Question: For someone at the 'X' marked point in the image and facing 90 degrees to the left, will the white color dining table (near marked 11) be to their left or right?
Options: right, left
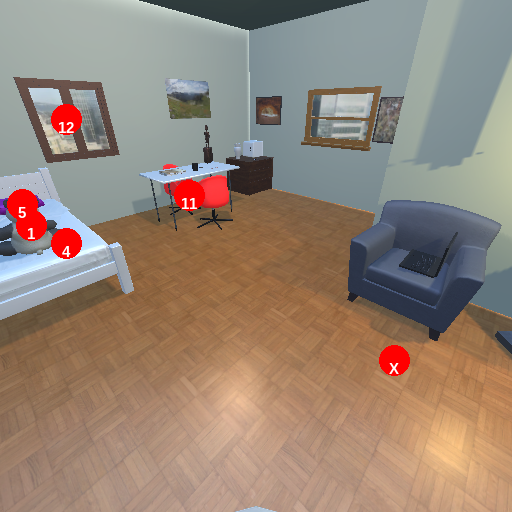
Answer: right